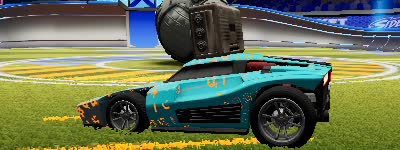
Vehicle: breakout